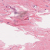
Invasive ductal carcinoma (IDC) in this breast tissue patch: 1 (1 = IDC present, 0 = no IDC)